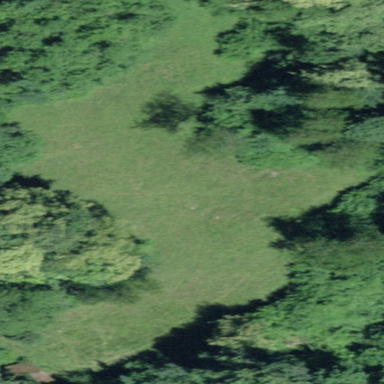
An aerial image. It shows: Beautiful meadow.